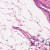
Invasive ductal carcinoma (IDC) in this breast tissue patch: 0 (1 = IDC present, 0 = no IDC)